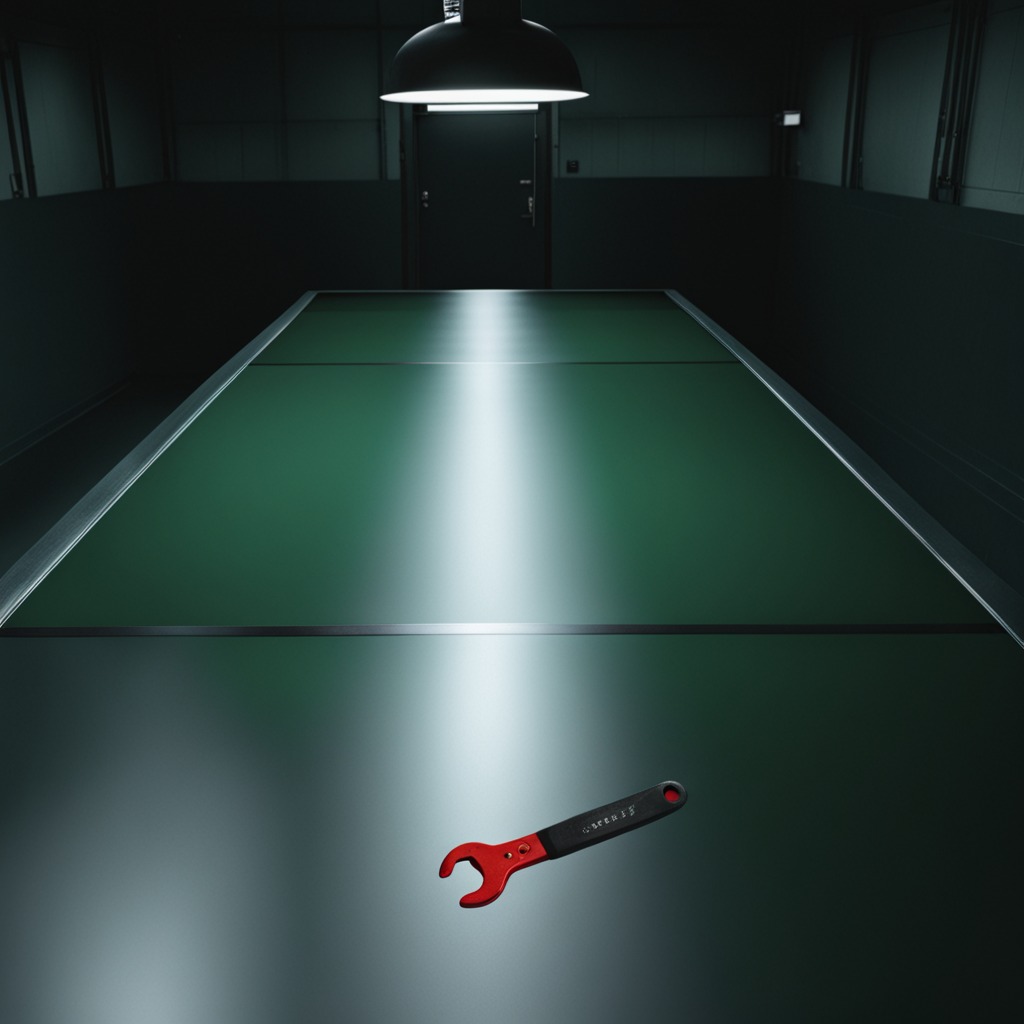
An wrench is lying on the clean empty table in a railway signal maintenance room lit by harsh overhead fluorescents.